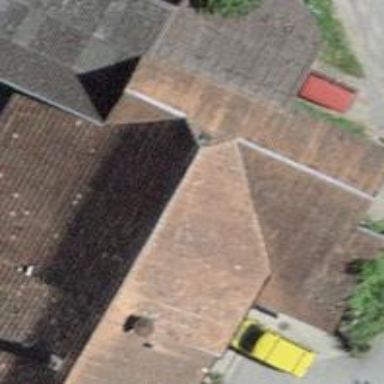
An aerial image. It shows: Farm building.